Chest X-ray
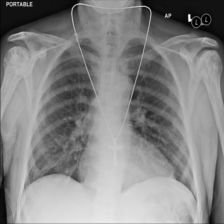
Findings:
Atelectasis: negative
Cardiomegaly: negative
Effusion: negative
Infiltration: negative
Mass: negative
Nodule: negative
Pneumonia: negative
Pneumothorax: negative
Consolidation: negative
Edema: negative
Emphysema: negative
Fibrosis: negative
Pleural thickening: negative
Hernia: negative